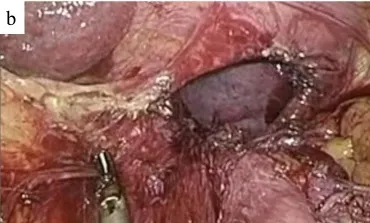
HALS for repair of the Bochdalek hernia. . B. A 5 x 3 cm hernial orifice with a sac was observed.
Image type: medical_photograph (other_medical_photograph)